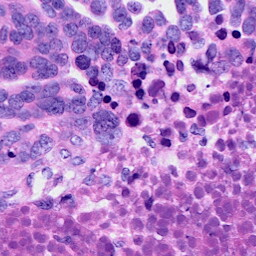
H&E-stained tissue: Ovarian